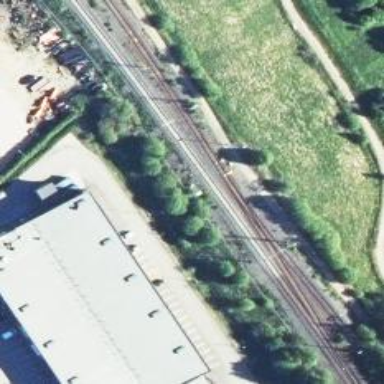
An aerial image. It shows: Railway yard.